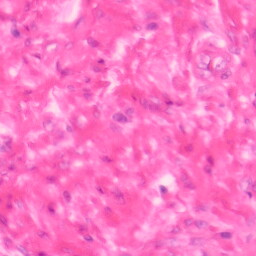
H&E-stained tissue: Colon